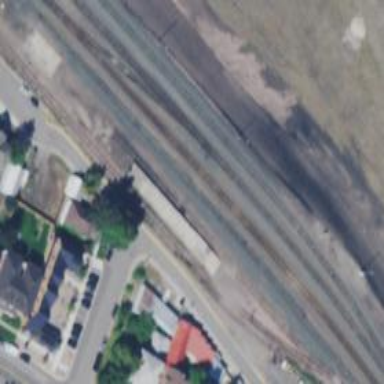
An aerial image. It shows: Rail spur service.